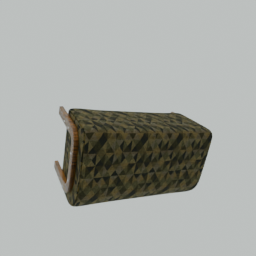
Label: furniture